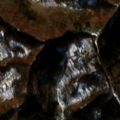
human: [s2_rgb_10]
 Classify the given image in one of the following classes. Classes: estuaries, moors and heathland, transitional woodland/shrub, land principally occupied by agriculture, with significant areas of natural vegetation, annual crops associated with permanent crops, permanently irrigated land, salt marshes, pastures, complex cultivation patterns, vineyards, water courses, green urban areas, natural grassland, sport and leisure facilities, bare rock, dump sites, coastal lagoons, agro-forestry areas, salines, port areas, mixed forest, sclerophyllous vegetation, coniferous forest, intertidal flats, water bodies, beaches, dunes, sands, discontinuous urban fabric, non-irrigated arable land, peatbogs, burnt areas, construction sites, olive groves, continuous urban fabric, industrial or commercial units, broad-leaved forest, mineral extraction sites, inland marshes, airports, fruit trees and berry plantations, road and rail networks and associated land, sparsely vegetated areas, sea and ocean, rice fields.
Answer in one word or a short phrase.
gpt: land principally occupied by agriculture, with significant areas of natural vegetation, broad-leaved forest, mixed forest, transitional woodland/shrub